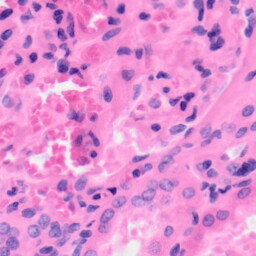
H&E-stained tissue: Kidney